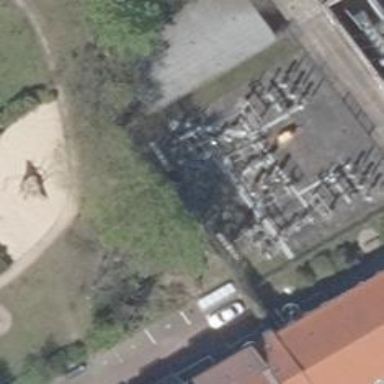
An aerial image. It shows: Power line with 3 cables. The line type is busbar.